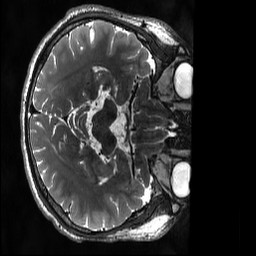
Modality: T2w
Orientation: axial
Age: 23
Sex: male